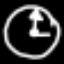
Label: clock